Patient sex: F
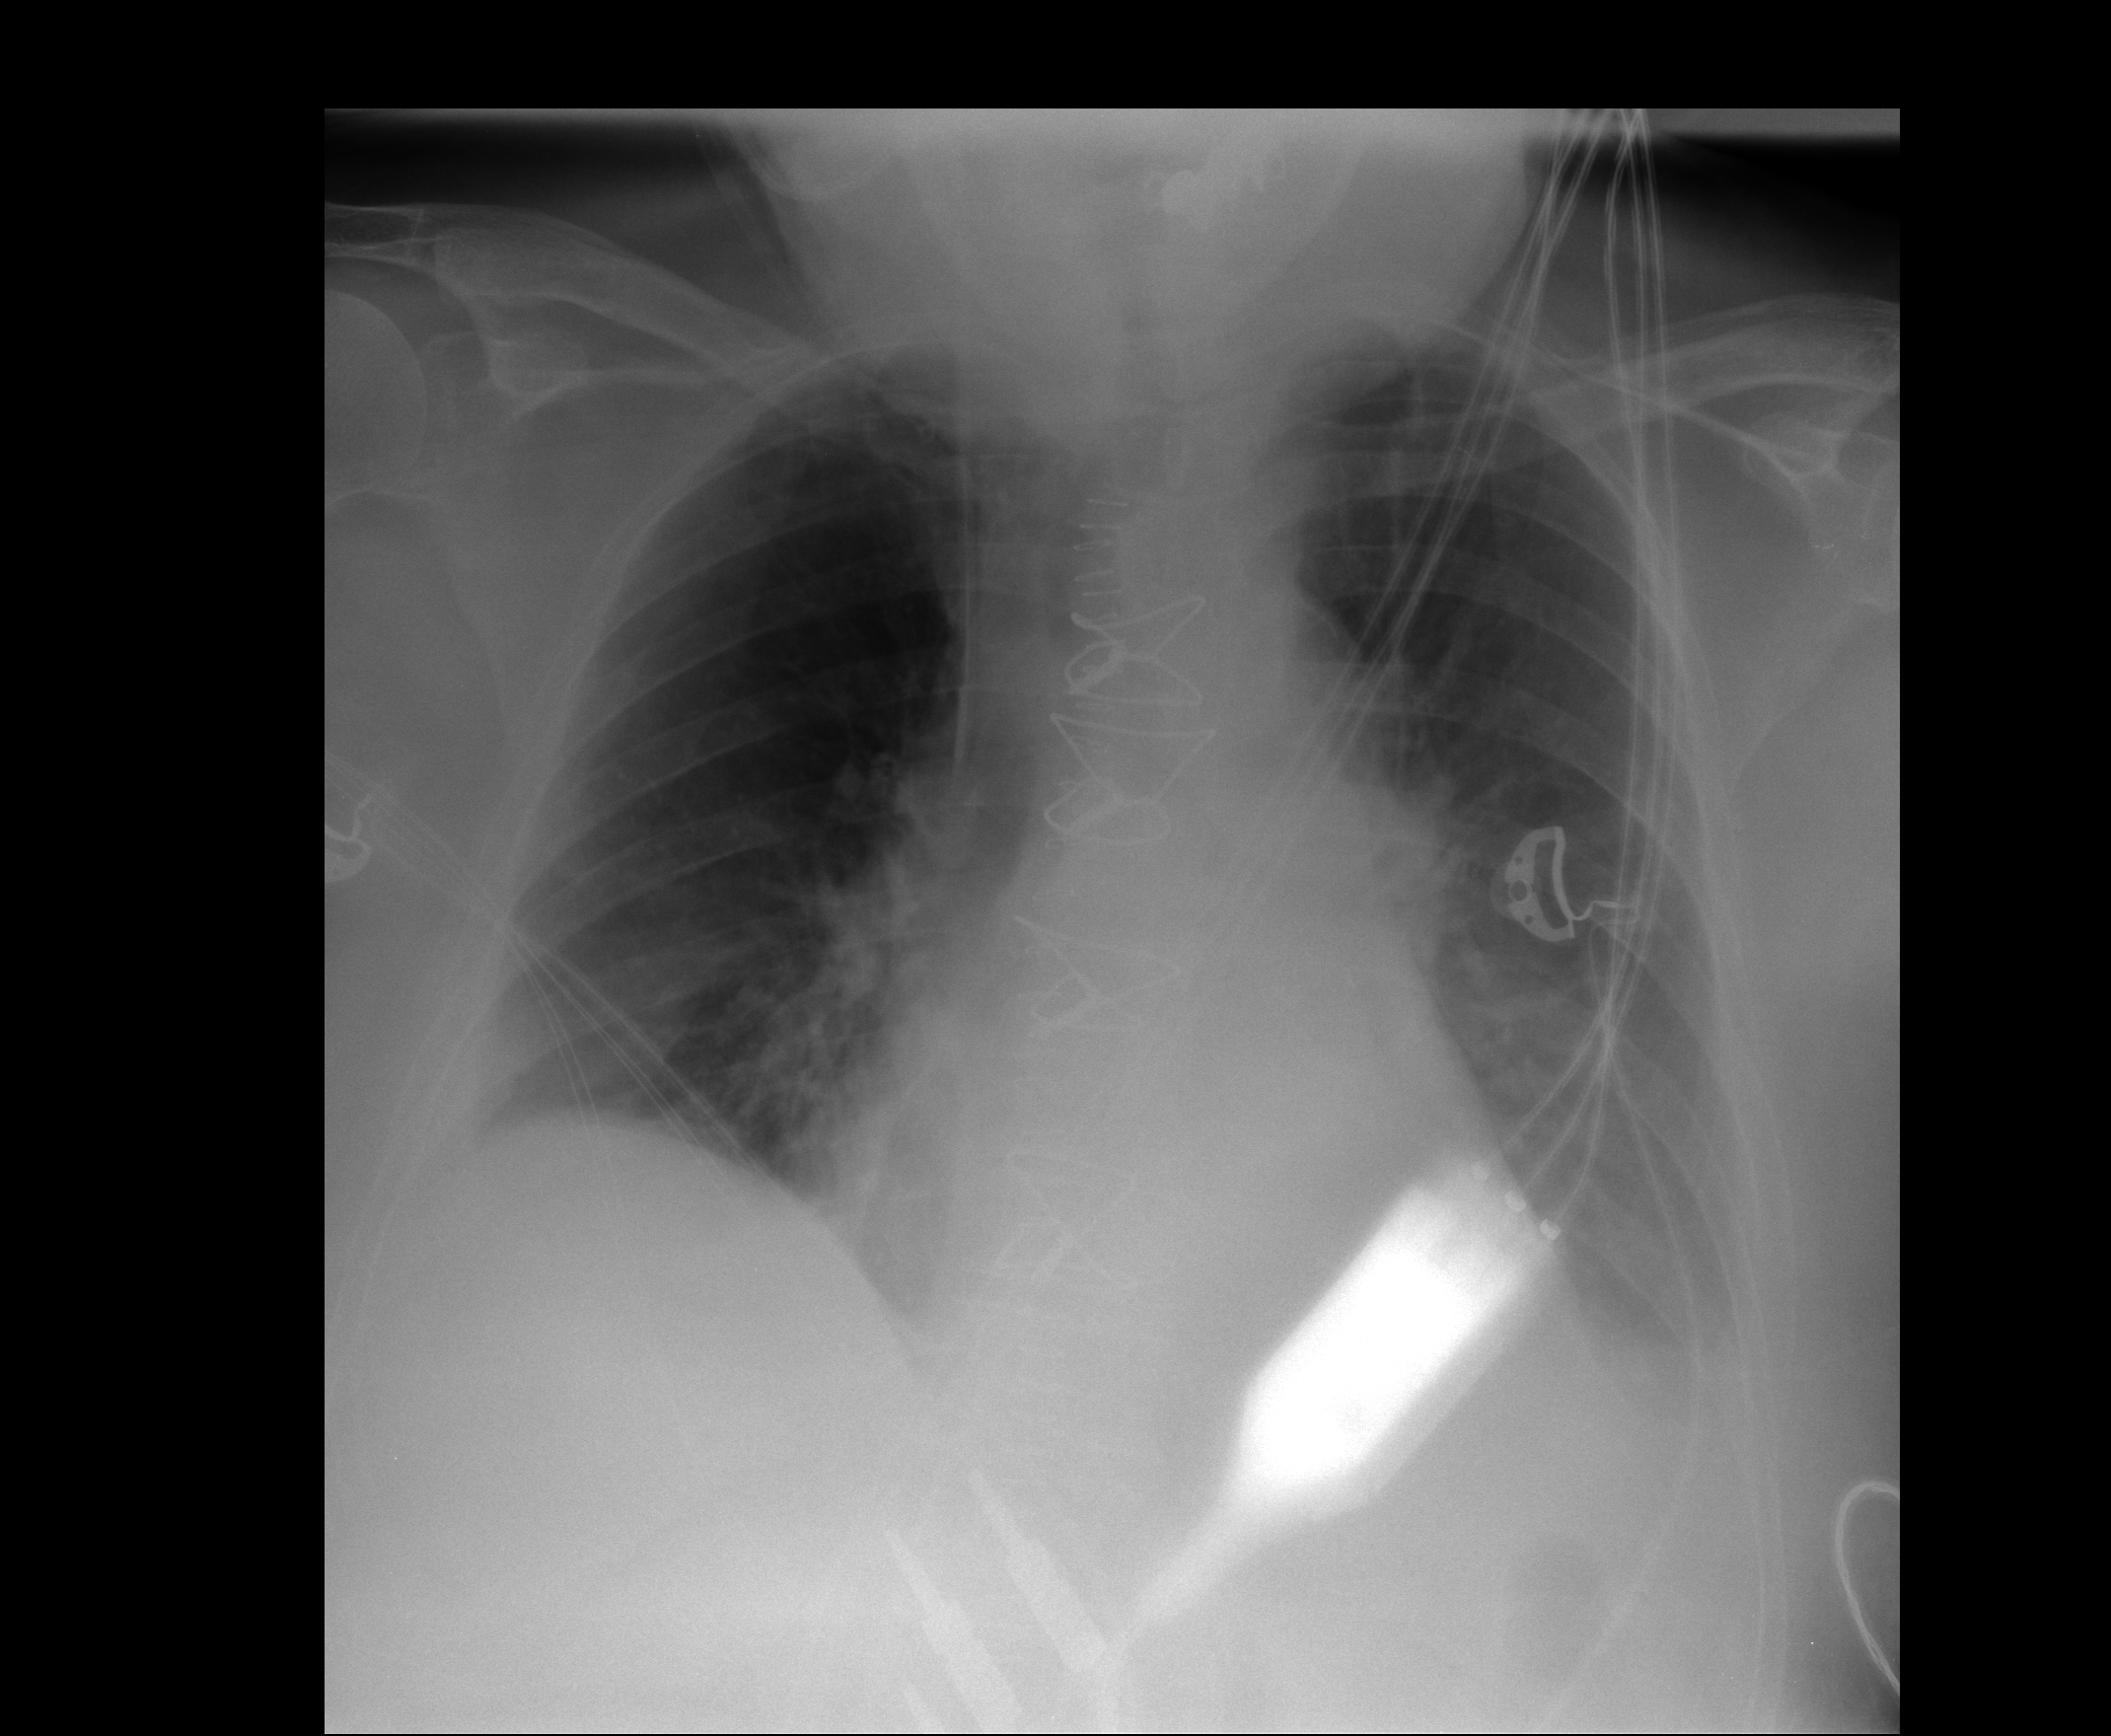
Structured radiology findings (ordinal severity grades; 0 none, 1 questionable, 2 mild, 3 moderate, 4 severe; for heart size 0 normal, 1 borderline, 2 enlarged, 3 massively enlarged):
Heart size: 1
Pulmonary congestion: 1
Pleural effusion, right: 1
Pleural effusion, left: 2
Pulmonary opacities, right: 0
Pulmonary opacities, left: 0
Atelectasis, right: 0
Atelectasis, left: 0